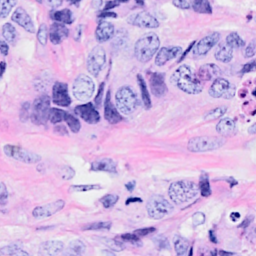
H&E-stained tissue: Breast